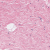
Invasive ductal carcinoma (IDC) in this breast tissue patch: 0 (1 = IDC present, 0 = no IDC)